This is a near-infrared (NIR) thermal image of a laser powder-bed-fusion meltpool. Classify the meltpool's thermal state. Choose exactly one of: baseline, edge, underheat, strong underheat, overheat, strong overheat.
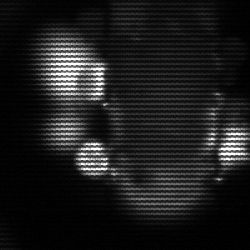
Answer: strong underheat